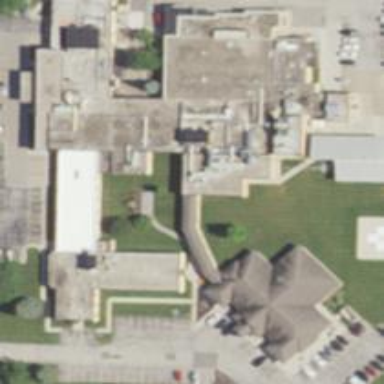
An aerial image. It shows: Healthcare facility identified as hospital.